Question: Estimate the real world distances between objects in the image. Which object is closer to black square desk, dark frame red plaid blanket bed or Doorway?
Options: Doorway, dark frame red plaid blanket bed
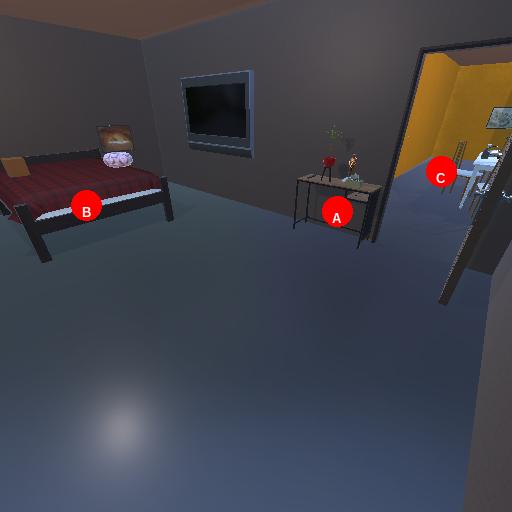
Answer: Doorway